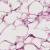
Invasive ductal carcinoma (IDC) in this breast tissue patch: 0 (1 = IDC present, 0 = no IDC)